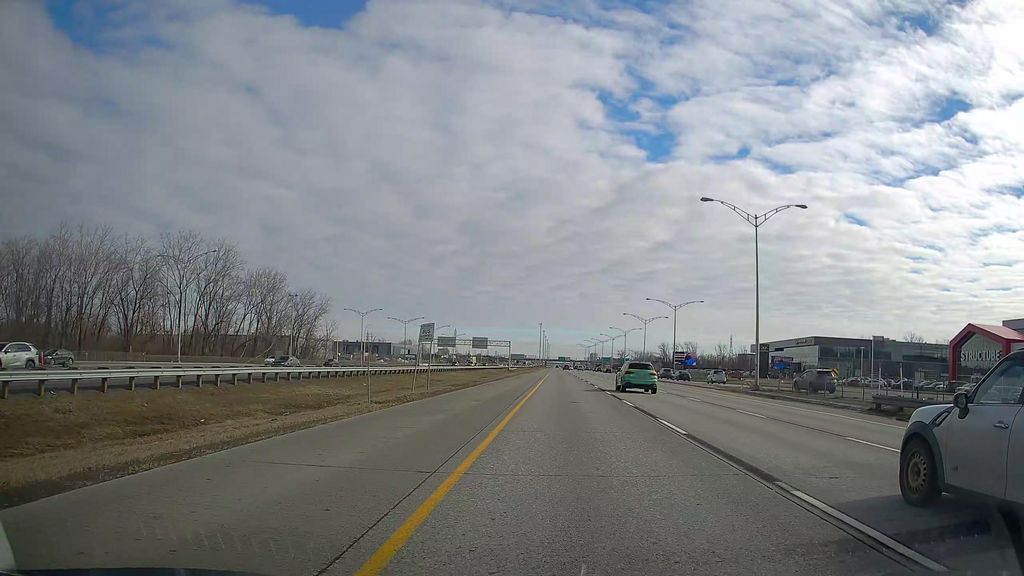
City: montreal